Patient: sex F, age 68
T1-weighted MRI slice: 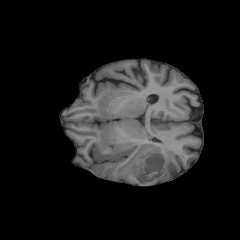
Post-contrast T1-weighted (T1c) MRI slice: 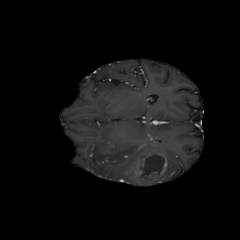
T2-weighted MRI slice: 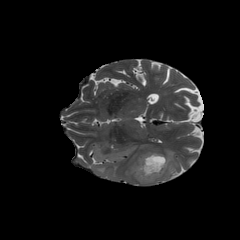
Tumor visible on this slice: yes
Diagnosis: Glioblastoma, IDH-wildtype
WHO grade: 4